Interaction volume radius: 10 \u00c5
Interaction volume height: 10 \u00c5
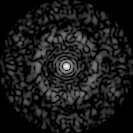
Disorder parameter: 0.8362